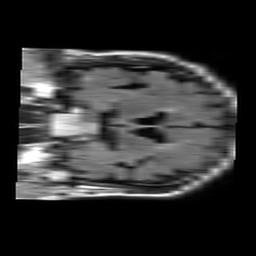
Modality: FLAIR
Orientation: coronal
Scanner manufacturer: philips
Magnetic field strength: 1.5 T
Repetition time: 6 s
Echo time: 0.12 s